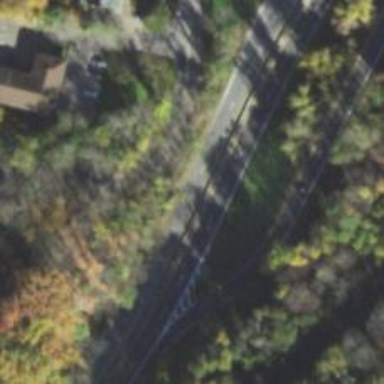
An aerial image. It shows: Trunk highway that is also expressway for motor vehicles.